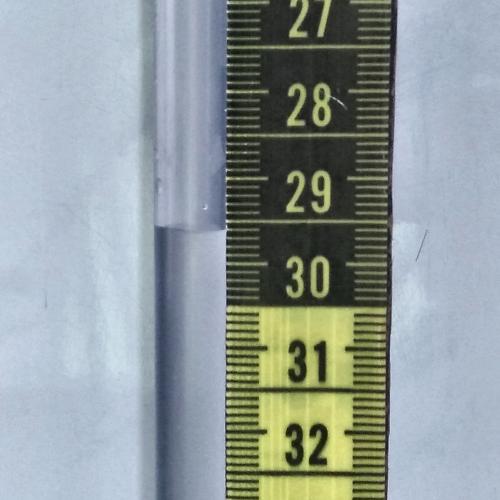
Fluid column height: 29.6 cm